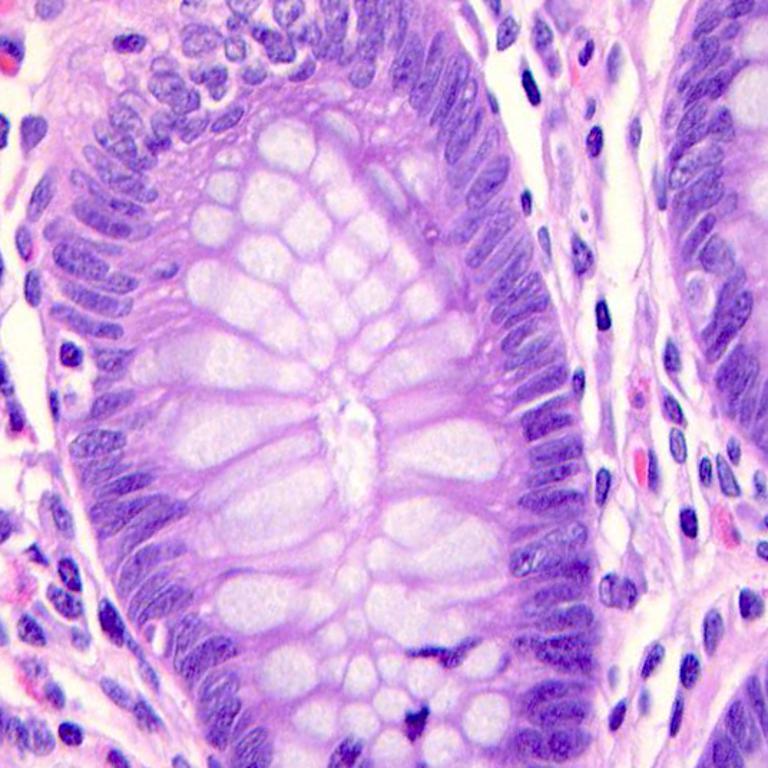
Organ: colon
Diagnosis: benign